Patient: sex M, age 24
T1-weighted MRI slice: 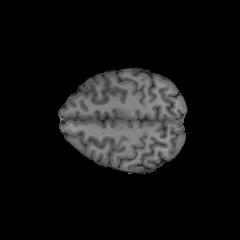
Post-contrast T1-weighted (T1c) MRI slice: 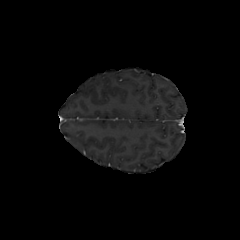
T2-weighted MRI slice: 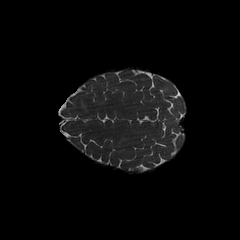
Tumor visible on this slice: no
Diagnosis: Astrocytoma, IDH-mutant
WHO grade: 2